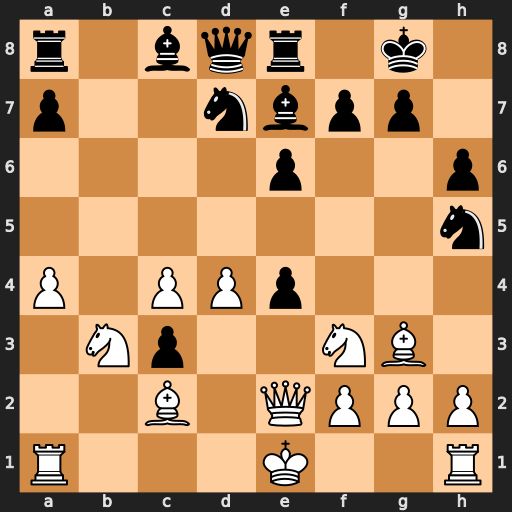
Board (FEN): r1bqr1k1/p2nbpp1/4p2p/7n/P1PPp3/1Np2NB1/2B1QPPP/R3K2R
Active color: w
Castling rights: KQ
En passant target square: -
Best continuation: Qxe4 Ndf6 Qxa8